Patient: sex M, age 47
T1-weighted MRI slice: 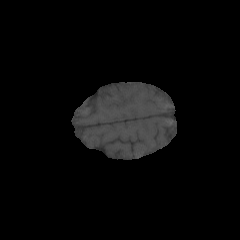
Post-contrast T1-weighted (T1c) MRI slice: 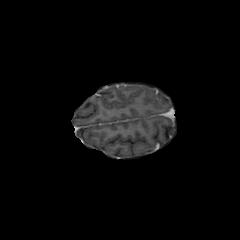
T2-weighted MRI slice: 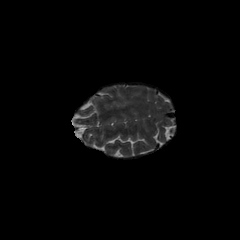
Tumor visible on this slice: no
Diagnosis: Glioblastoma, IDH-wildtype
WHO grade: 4